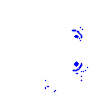
Particle: electron